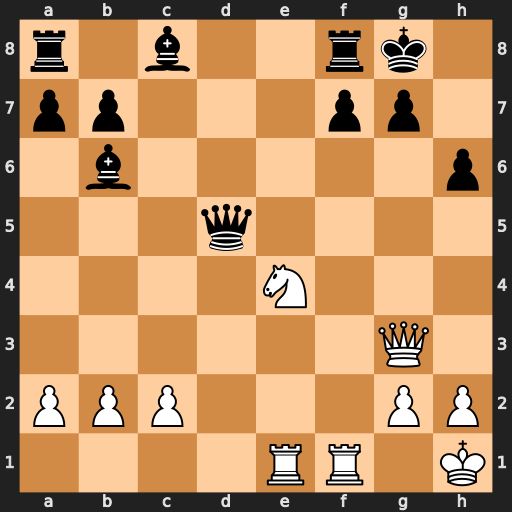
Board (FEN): r1b2rk1/pp3pp1/1b5p/3q4/4N3/6Q1/PPP3PP/4RR1K
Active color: w
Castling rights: -
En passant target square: -
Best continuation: Nf6+ Kh8 Nxd5